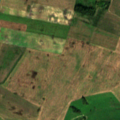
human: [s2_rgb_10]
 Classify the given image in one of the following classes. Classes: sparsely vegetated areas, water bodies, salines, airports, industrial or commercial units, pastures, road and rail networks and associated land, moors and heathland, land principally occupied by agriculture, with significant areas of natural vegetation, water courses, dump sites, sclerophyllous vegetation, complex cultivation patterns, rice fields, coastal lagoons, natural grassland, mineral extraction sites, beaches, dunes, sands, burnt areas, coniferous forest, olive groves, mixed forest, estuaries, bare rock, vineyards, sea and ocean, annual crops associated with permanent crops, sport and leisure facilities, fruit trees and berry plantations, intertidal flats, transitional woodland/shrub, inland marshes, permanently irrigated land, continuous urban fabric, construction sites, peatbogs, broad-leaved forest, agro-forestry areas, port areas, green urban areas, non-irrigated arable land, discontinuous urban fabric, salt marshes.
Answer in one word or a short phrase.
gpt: non-irrigated arable land, complex cultivation patterns